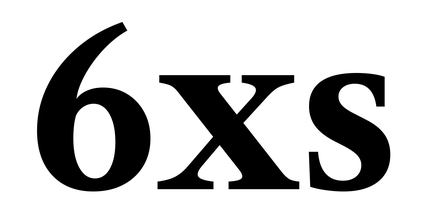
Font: LibreCaslonText_Bold